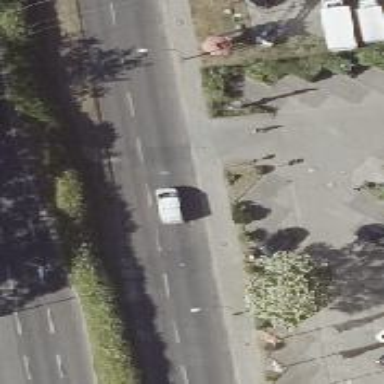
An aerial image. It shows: Stop road.